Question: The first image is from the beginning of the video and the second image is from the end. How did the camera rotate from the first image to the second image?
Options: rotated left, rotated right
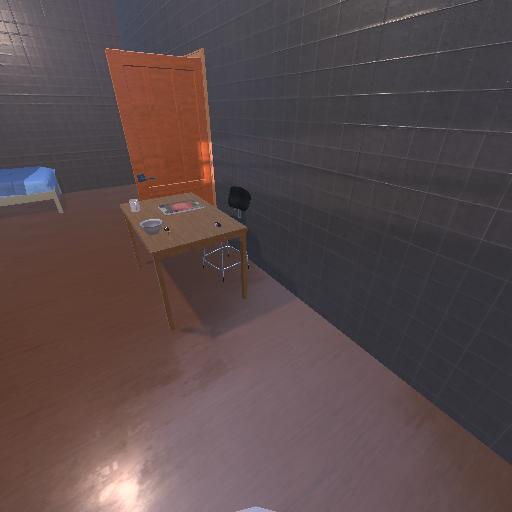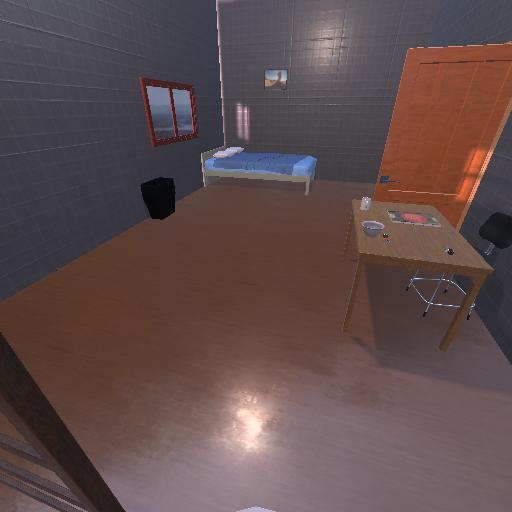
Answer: rotated left